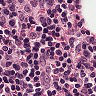
Metastatic tissue present: no